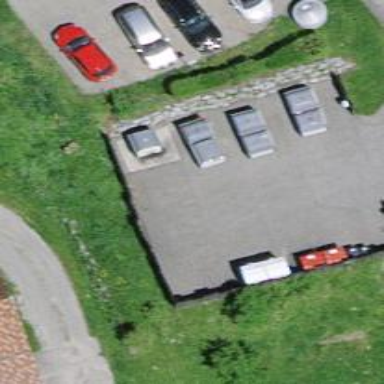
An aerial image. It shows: Recycling container for recycling.